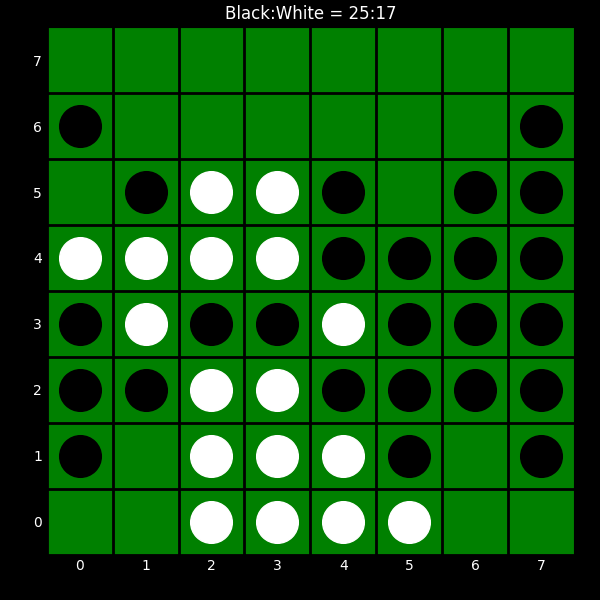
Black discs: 25
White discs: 17